Question: Just a snapshot of the data that we are working with

What I want to be able to do is to identify the blocks (BlockId) that have greater than 90% of class 5 present and then remove all of those blocks from the dataset. I started with subsetting the data with 'subset(NLCD2008,Class==5 & Percent< .90)'which gave me a DF with a column with the blocks that should be removed as seen below:
'''
> dput(ids)
structure(list(BLOCKID = c(100, 131, 179, 200, 222, 236, 238,
241, 244, 254, 257, 258, 265, 266, 27, 278, 57, 63, 69, 75, 81
), Class = c("5", "5", "5", "5", "5", "5", "5", "5", "5", "5",
"5", "5", "5", "5", "5", "5", "5", "5", "5", "5", "5"), CA = c(22983987.0806,
24692082.1724, 23533460.3724, 23401233.5635, 24116398.1926, 23766711.1699,
24795140.5362, 24876914.4067, 24898552.2795, 24985030.0734, 25012822.6465,
24993341.0278, 25041230.4987, 25049166.7966, 22372955.0846, 24737206.1697,
24104160.9584, 24922870.2331, 24943920.0281, 24162534.823, 23096329.0313
), TLA = c(25018769.0617, 25057087.1604, 25149935.9177, 25176830.9298,
25207224.138, 24802986.7321, 24852905.0566, 24883383.5601, 24898641.1381,
24985030.0734, 25012822.6465, 25049866.3254, 25090169.5911, 25072609.4832,
24830593.7725, 25144460.7117, 24935516.21, 24930068.7064, 24947519.2647,
24961803.5077, 24974601.3436), MSI = c(1.69665962298056, 1.31048429936865,
1.33110171648693, 1.36242160001161, 1.27666751812728, 1.22789953816493,
1.26867391259833, 1.25128851571841, 1.18533526393745, 1.18792224187668,
1.18520978795299, 1.39406482047182, 1.24884906769663, 1.24939571303602,
1.31731564029142, 1.59900472213938, 1.38890295951441, 1.20315890311899,
1.18325402703837, 1.27998393051198, 1.47485350719615), Percent = c(0.918669780432366,
0.985433063880751, 0.935726454707888, 0.929474945784445, 0.956725661682217,
0.958219726785611, 0.997675743730222, 0.99974002115169, 0.999996431186766,
1, 1, 0.997743489052367, 0.998049471438513, 0.999065008107126,
0.901023764859709, 0.983803409161585, 0.96665979382185, 0.999711253370988,
0.999855727675293, 0.967980331050461, 0.92479270093409)), row.names = c(NA,
-21L), class = c("tbl_df", "tbl", "data.frame"))
'''
What I would like to do from here is take 21 unique block ids from this subset and remove them from the original data. So this subset identified blocks 27,57,63.... as unsuitable blocks and I would like to be able to take that list and remove them from the original data.
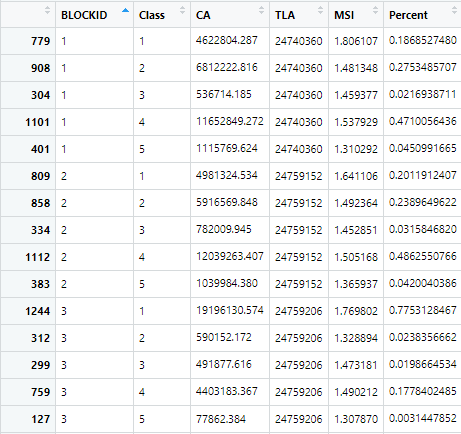
Answer: You can try this:
'''
NLCD2008[ !(with(NLCD2008, Class==5 & Percent > .90)), ]
'''
using 'subset()'
'''
# remove all blocks that contain greater than 90% of class 5 from NLCD2008 dataset.
subset(NLCD2008, !(Class==5 & Percent > .90))
# get filtered block ids
ids <- subset(NLCD2008, Class == 5 & Percent > 0.9)
# remove the block ids from original data.
NLCD2008[!(NLCD2008$BLOCKID %in% unique(ids$BLOCKID)), ]
'''